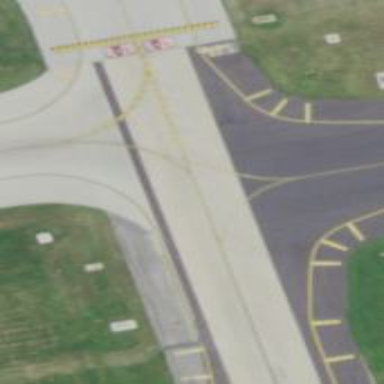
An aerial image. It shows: Image of taxiway at airport.